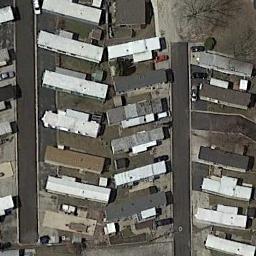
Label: mobile_home_park